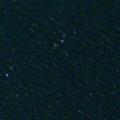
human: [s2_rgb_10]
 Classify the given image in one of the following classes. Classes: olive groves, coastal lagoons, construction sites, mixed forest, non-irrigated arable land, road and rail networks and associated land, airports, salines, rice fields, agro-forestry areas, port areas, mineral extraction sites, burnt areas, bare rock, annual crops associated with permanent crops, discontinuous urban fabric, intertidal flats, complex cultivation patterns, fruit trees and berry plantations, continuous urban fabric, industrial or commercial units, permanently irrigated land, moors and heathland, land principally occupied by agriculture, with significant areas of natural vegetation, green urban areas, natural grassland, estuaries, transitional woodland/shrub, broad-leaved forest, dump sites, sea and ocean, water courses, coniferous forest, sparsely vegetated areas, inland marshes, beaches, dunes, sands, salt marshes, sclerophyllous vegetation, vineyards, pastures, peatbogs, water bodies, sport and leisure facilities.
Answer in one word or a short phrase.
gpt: sea and ocean